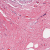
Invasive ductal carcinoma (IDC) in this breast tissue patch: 0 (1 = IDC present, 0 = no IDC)